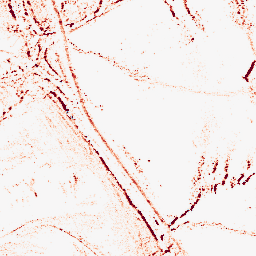
Category: morphological
Decomposition family: morphological_rect
Decomposition parameters: operation: opening
width: 5
height: 3
Upsampling method: lanczos
Upsampling parameters: scale: 4
Upsampling scale: 4